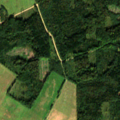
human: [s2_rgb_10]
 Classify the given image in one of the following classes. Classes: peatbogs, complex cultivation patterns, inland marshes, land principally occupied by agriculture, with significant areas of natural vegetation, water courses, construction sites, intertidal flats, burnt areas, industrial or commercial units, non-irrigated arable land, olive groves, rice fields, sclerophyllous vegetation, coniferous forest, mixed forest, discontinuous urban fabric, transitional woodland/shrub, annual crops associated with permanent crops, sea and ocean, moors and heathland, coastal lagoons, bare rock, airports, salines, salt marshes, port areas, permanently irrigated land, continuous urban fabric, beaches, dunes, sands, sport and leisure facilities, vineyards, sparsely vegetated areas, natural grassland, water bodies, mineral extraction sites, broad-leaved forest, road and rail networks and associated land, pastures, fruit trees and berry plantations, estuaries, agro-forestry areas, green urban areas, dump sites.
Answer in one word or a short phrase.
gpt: non-irrigated arable land, coniferous forest, mixed forest, transitional woodland/shrub